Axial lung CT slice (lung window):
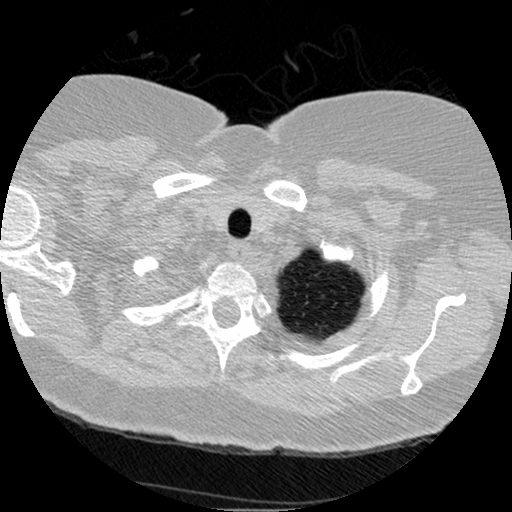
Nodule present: no